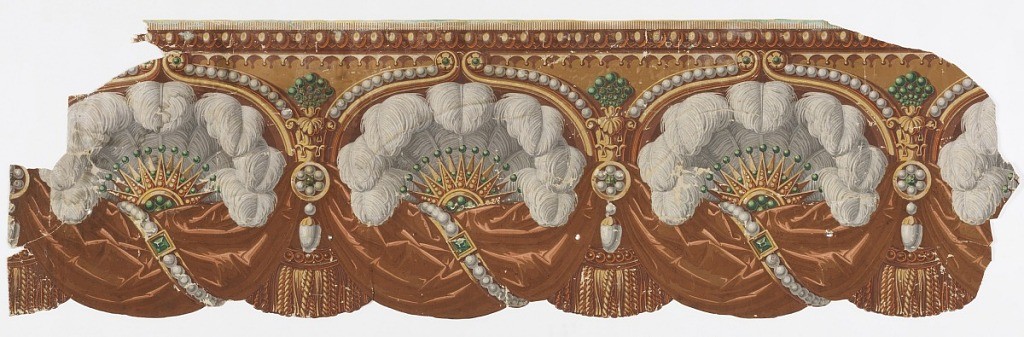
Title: Frieze
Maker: Xavier Mader
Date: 1825–35
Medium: Block-printed and flocked paper
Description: Fans of ostrich plumes emerging behind sunburst of jewels, over which are drapery swags rendered in flock; this bound by a string of pearls and emeralds. Swags are caught up with jewelled medallion from which is pendant a giant pearl, and over this, a cluster of jewels. Tassels hang below this. Along the edge, egg and dart banding.  On the verso, an imprint of a simple striped pattern with sprigs in widely-spaced grid, the paper hung with this frieze.